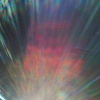
Label: sunburn